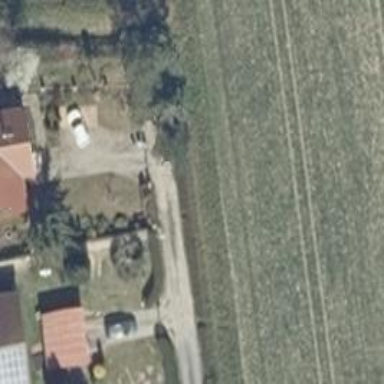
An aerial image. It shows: Driveway leading to service road.